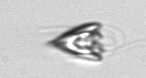
Label: Pyramimonas_longicauda